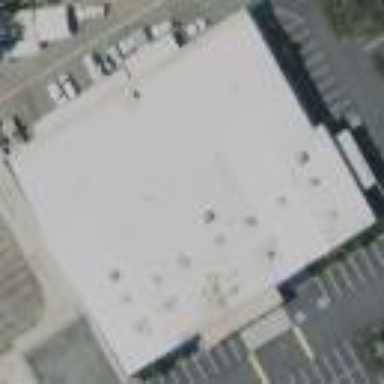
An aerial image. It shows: Retail building located near sports centre.